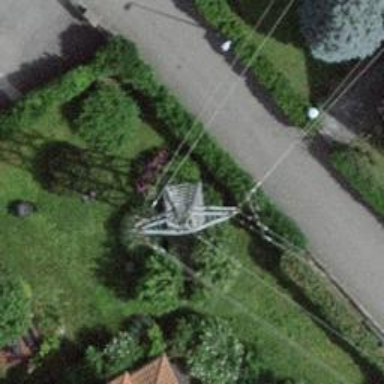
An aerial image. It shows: Power line in the image.